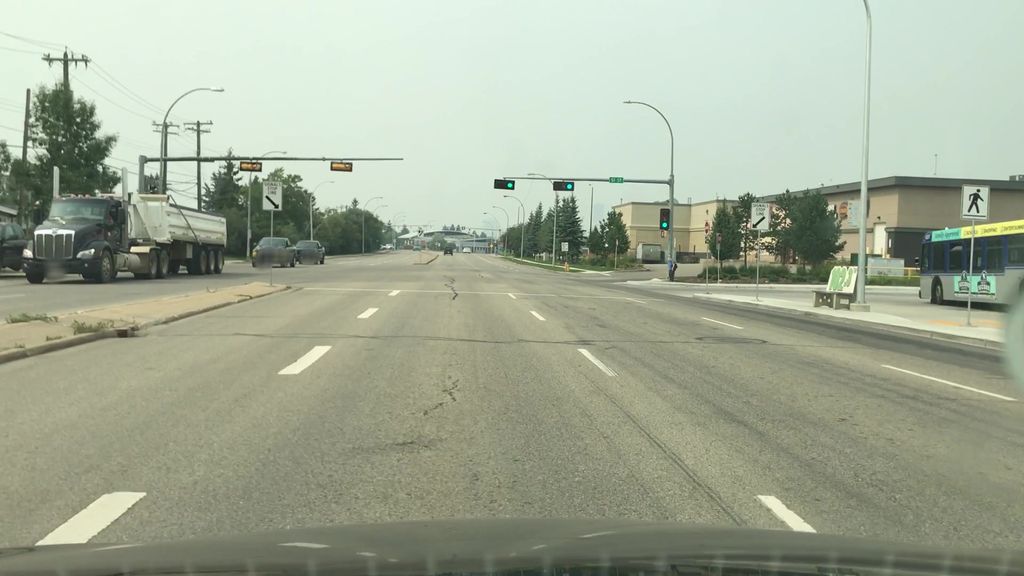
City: edmonton